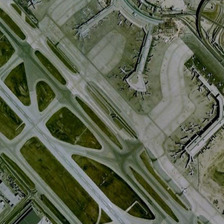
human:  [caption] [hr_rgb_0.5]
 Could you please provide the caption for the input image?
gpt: many planes are parked next to terminals near runways in an airport .

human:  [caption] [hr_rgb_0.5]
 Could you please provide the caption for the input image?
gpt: many planes are parked next to terminals near runways in an airport .

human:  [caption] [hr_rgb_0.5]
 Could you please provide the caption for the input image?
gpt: many planes are parked next to terminals near runways in an airport .

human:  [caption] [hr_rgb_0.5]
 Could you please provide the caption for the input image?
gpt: many planes are parked next to terminals near runways in an airport .

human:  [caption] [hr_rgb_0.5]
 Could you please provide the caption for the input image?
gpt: many planes are parked next to terminals near runways in an airport .